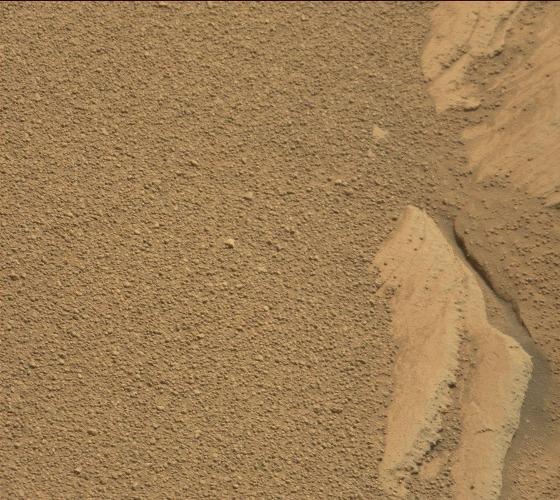
Terrain classes present: Bedrock, Gravel / Sand / Soil, Shadow